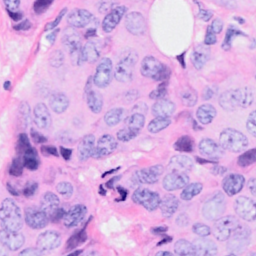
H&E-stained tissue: Breast